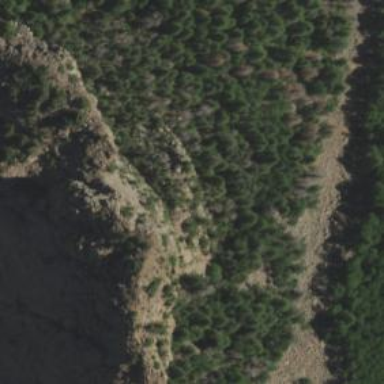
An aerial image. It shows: Cliff in nature.